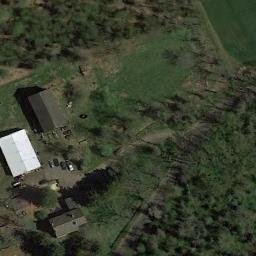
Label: sparse_residential